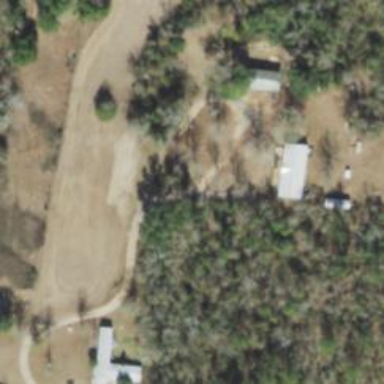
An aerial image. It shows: Driveway leading to service road.